Aerial crown-view tile of a tropical tree (Barro Colorado Island, Panama), acquired 20250124:
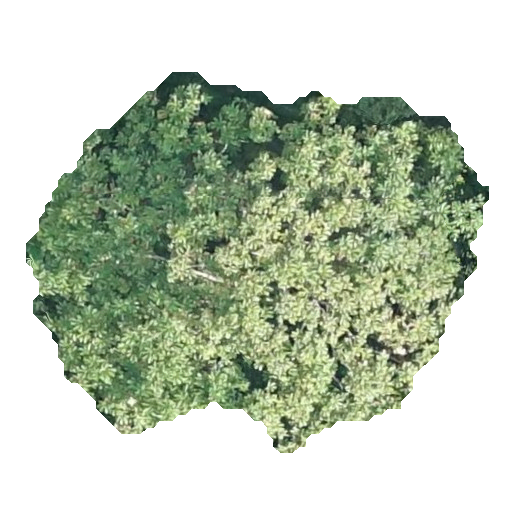
Species: Cecropia insignis
GBIF accepted scientific name: Cecropia insignis
Crown area: 187.137 m²